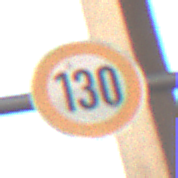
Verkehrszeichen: Geschwindigkeit130
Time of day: SunriseSunset
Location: Roofed (Suburban)
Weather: Clear
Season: NotSpecified
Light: Natural